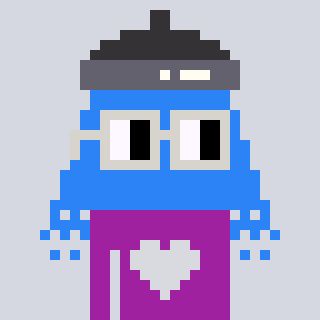
a pixel art character with square light gray glasses, a shower-shaped head and a magenta-colored body on a cool background